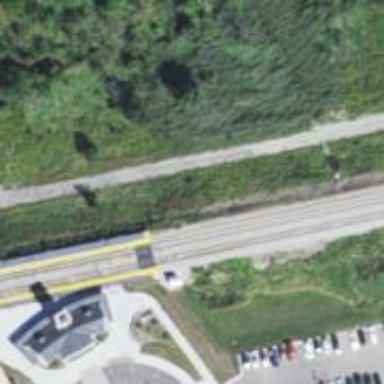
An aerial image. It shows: Railway crossing.